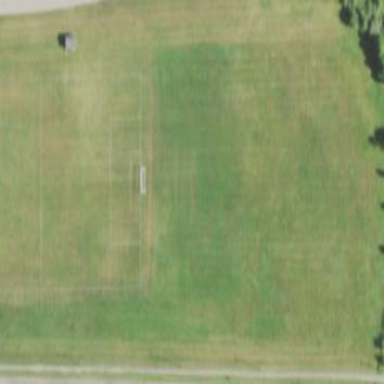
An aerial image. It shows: Grass pitch used for multiple sports on recreation ground.